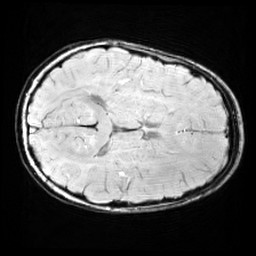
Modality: SWI
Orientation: axial
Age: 9
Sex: female
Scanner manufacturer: siemens
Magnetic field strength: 3 T
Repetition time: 0.027 s
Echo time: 0.02 s